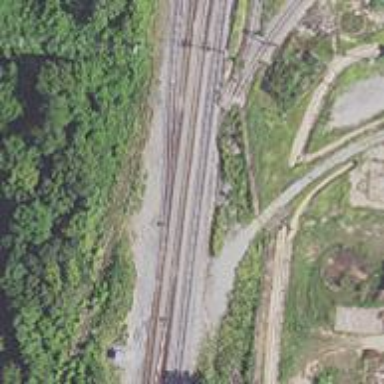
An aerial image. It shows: Railway service station.